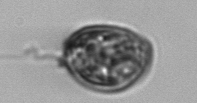
Label: Prorocentrum